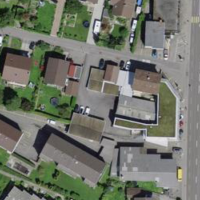
EUNIS habitat code: 54
Species observed at this site:
Medicago lupulina
Cardamine pratensis